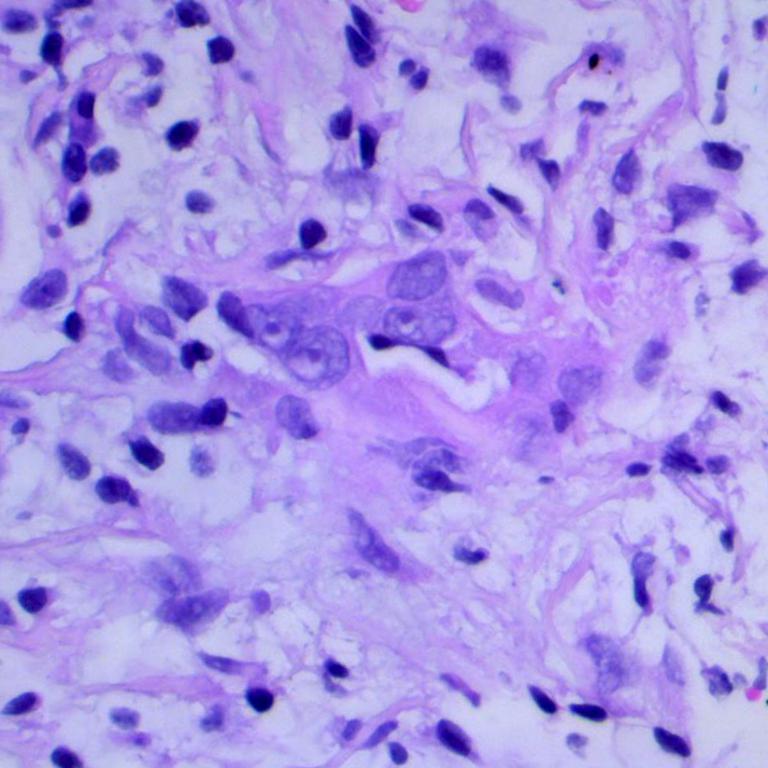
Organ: lung
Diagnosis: adenocarcinomas